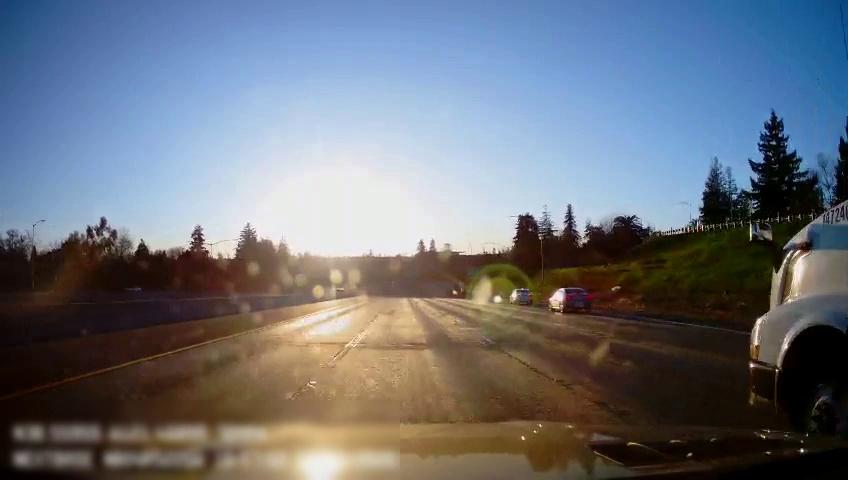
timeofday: Day
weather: Sunny
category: Drivable Space
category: Vehicles | Car
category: Vehicles | Truck
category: Vehicles | Car
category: Lanes | Alternate Lane
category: Lanes | Current Lane
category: Lanes | Alternate Lane